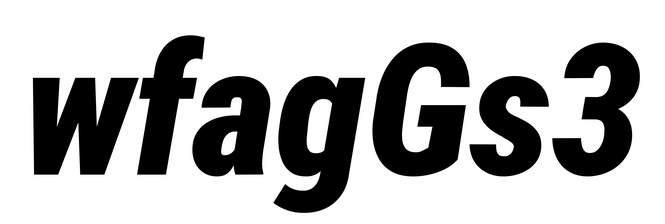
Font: Roboto-Italic_Condensed_Black_Italic